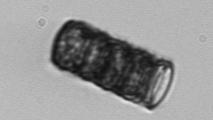
Label: Paralia_sulcata